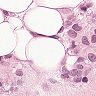
Metastatic tissue present: yes